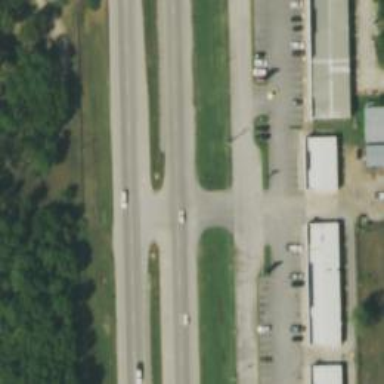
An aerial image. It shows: Trunk link highway.